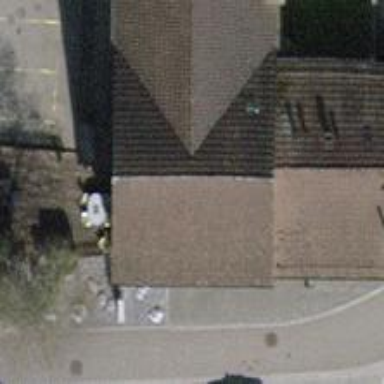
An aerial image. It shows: Restaurant.